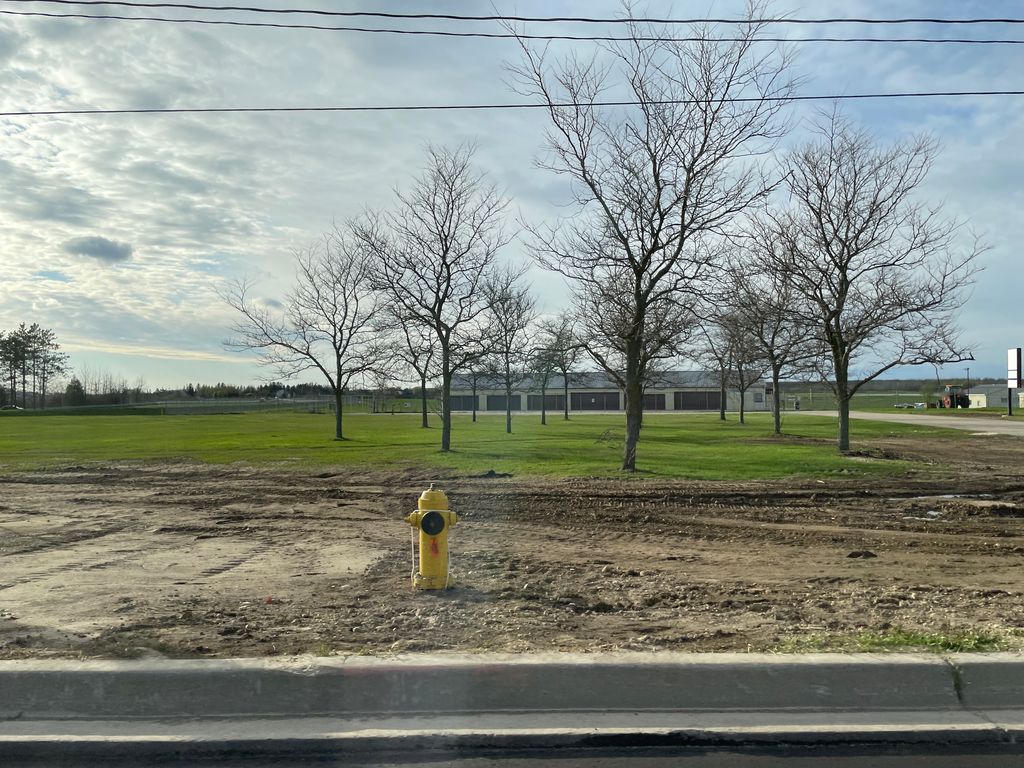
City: kitchener-waterloo